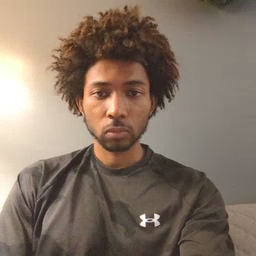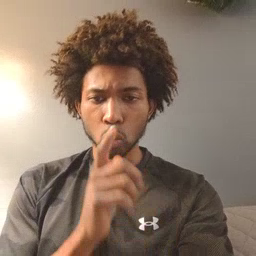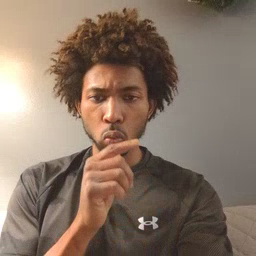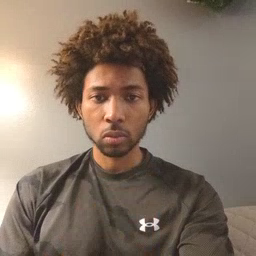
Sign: who